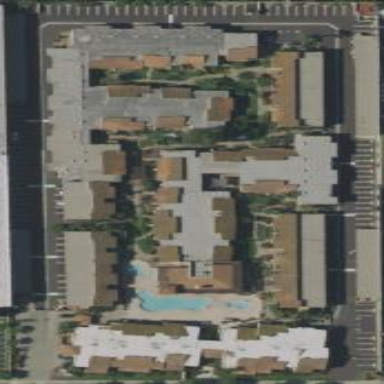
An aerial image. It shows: Hotel.